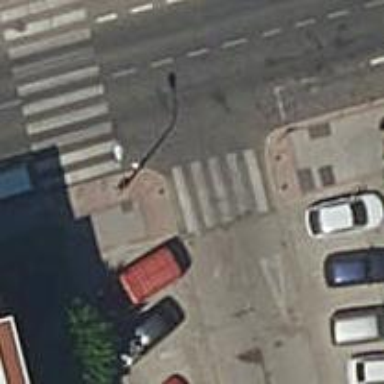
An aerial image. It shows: Bollard barrier.